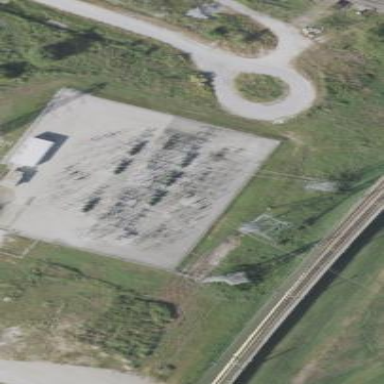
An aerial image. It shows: Outdoor distribution level power substation.